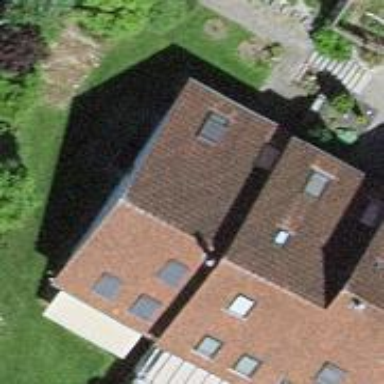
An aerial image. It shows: Gabled house with the roof oriented across.